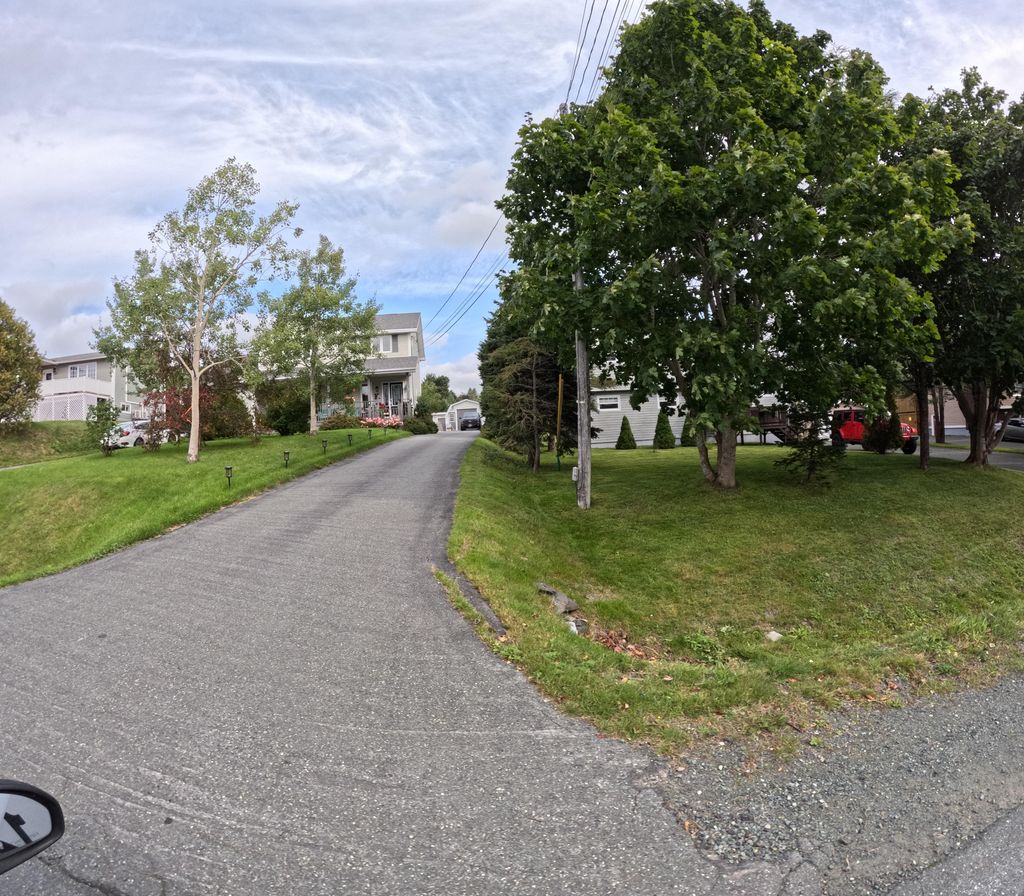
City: st_johns